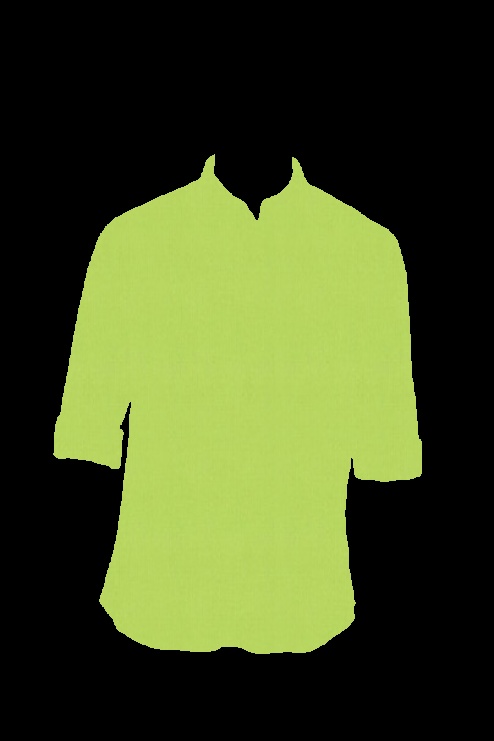
lime polo shirt